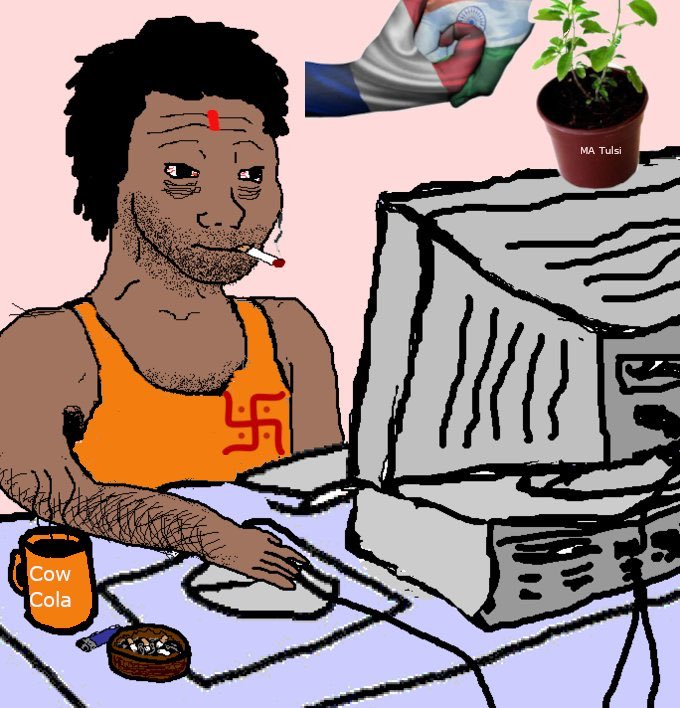
Label: 5_Wojak_with_Background